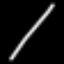
Label: diamond